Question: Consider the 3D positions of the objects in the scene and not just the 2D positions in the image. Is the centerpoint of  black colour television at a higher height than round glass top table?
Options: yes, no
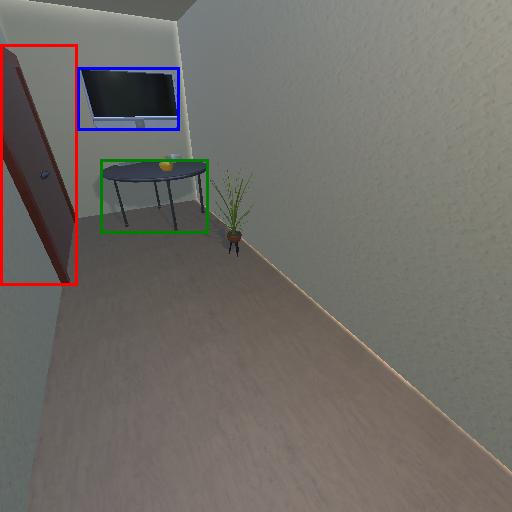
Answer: yes